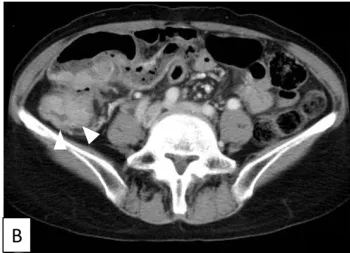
CT images before . Luminal narrowing with marked wall thickening involving the ascending colon. Are seen. The colon lesion has become smaller with chemotherapy but the size of the liver lesion has not changed significantly.
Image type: radiology (ct)